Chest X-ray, PA view. Patient: 49 years old, sex F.
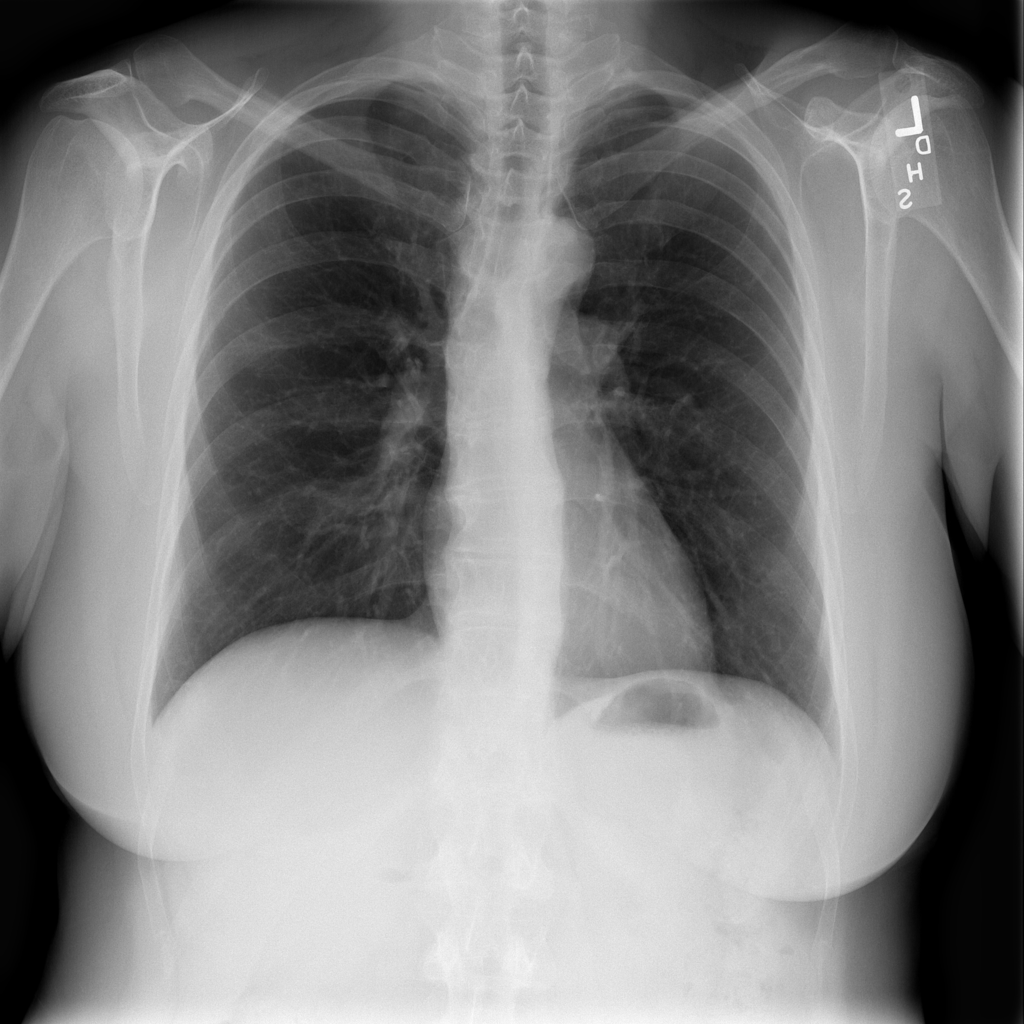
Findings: No Finding